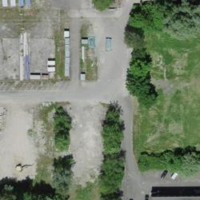
EUNIS habitat code: 56
Species observed at this site:
Veronica filiformis